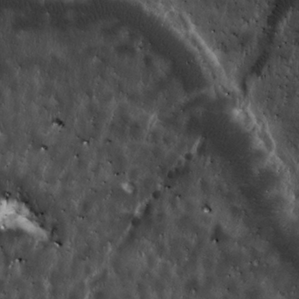
Label: non_frost